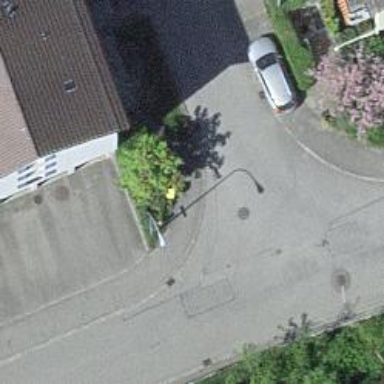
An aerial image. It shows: Post box.